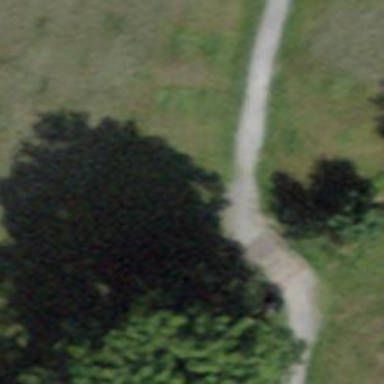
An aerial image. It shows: Path leading to bridge.